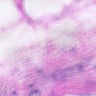
Metastatic tissue present: no